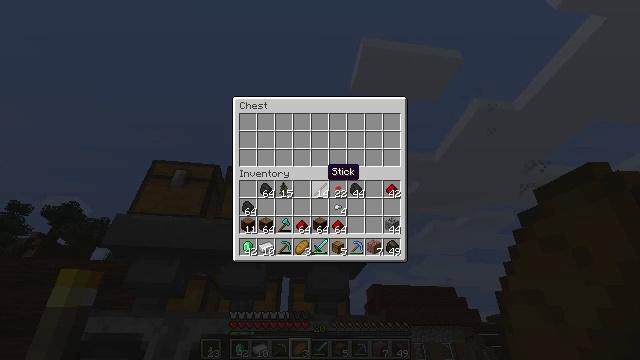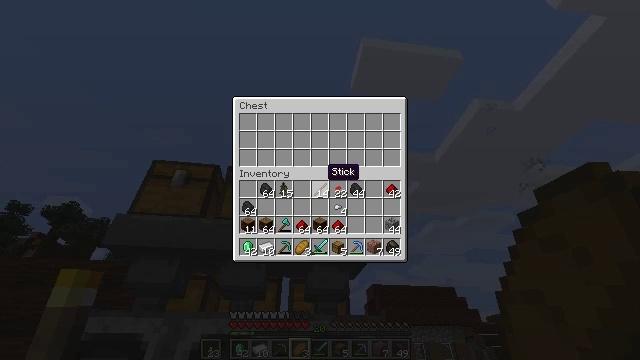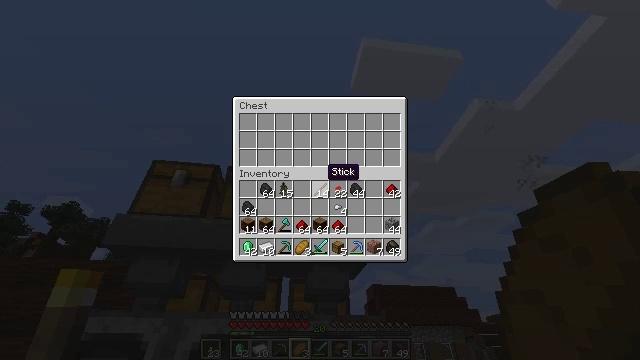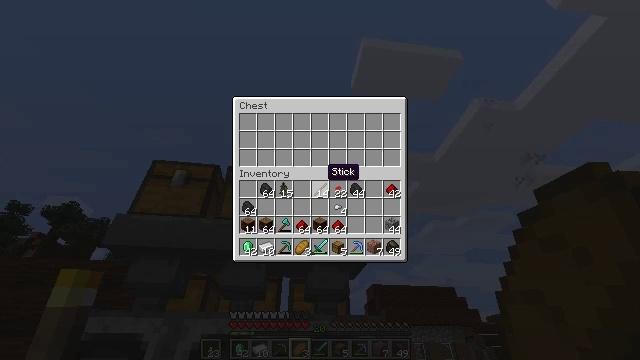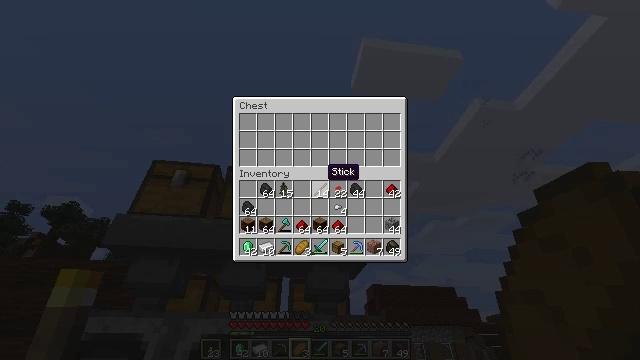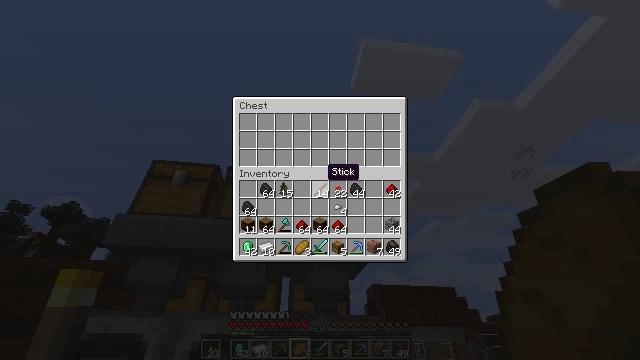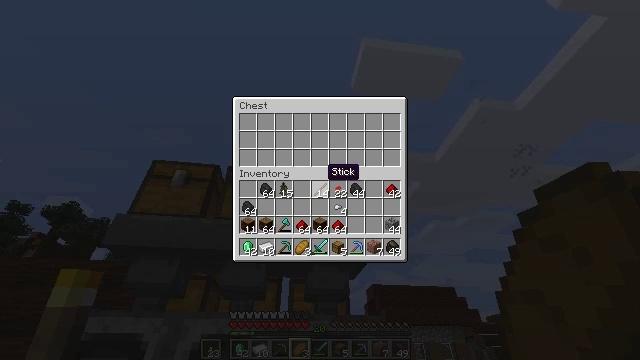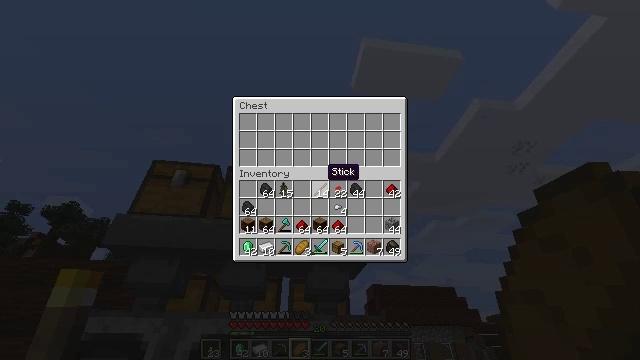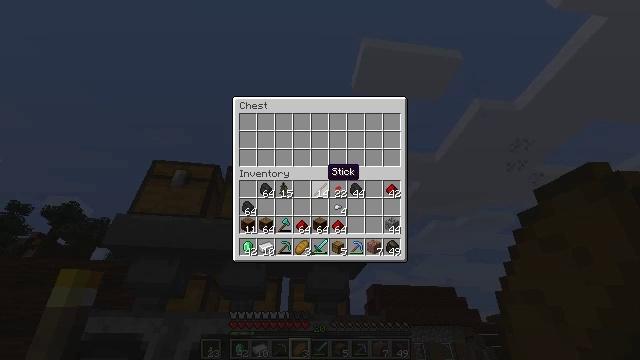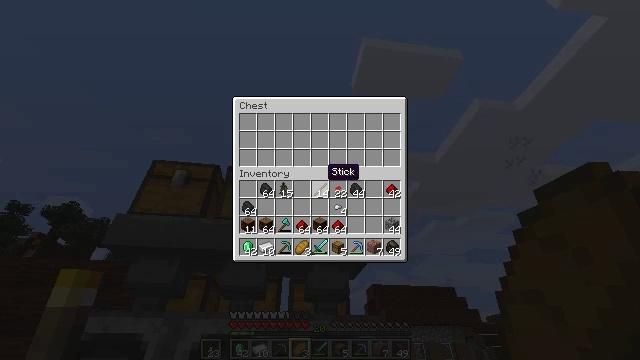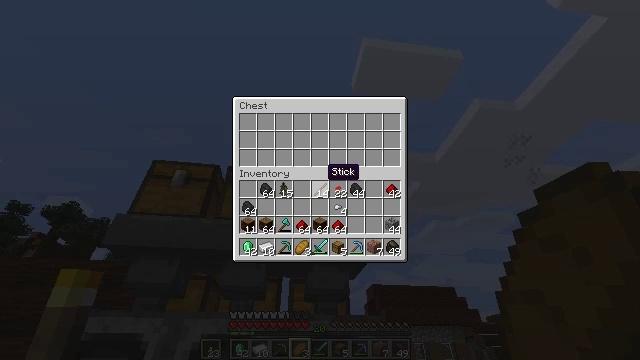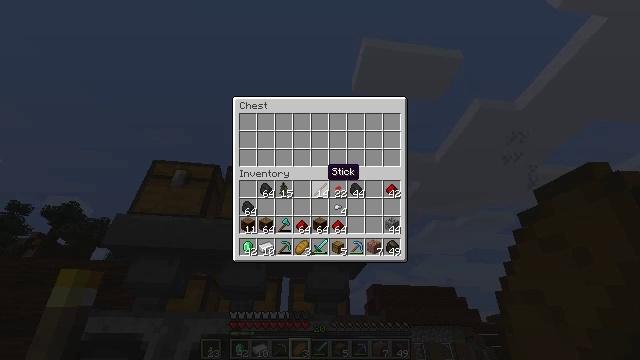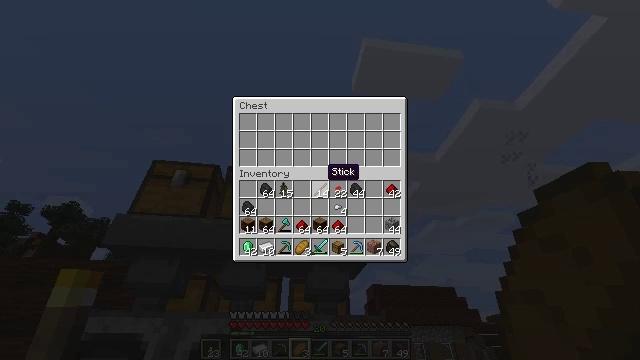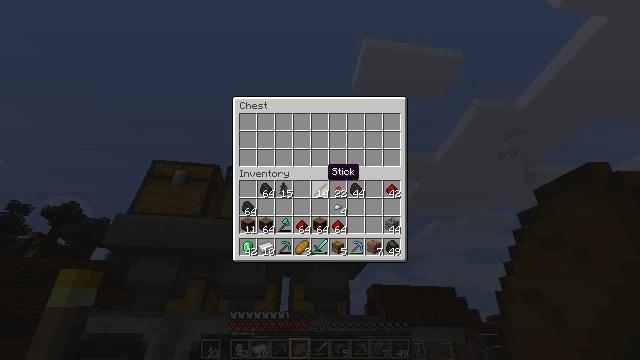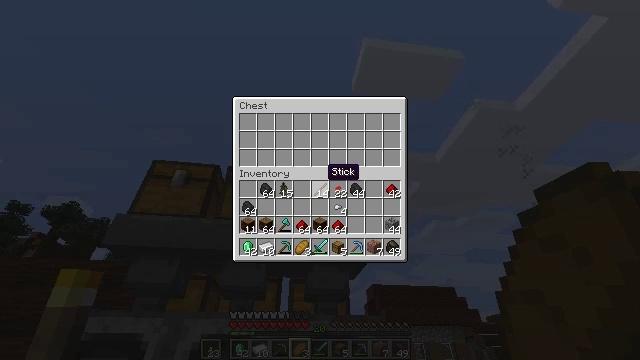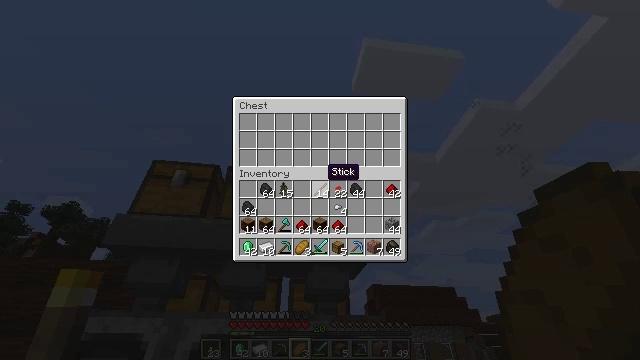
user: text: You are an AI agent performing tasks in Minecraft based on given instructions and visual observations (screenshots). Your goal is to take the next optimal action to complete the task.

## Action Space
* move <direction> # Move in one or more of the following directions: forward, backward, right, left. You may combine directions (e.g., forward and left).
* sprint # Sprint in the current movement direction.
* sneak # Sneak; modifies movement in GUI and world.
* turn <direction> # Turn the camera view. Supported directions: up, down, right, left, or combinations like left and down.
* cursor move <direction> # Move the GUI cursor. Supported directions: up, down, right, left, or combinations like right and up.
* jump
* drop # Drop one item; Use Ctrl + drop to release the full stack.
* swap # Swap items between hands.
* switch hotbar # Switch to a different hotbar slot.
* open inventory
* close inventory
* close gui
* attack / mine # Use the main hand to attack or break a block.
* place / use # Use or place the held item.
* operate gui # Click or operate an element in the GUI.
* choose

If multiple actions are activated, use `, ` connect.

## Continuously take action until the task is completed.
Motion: motion action
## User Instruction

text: Open your crafting interface to make an emerald.
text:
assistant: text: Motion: no_op
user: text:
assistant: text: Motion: no_op
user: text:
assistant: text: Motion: no_op
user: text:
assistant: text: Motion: no_op
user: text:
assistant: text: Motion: no_op
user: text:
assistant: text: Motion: no_op
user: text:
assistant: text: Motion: no_op
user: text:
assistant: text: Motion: no_op
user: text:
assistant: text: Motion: no_op
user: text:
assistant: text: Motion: no_op
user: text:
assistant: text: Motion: no_op
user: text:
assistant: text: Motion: no_op
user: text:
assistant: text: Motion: no_op
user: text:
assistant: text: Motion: no_op
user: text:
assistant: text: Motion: no_op
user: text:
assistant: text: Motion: no_op
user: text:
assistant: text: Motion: no_op
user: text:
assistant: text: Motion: no_op
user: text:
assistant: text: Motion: no_op
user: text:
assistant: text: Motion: no_op
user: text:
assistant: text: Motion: no_op
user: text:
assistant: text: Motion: no_op
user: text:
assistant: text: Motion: no_op
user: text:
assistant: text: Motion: no_op
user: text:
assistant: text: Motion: no_op
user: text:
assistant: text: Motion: no_op
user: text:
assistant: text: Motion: no_op
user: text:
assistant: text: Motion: no_op
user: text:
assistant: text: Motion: no_op
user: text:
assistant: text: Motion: no_op